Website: slack
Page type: billing-address
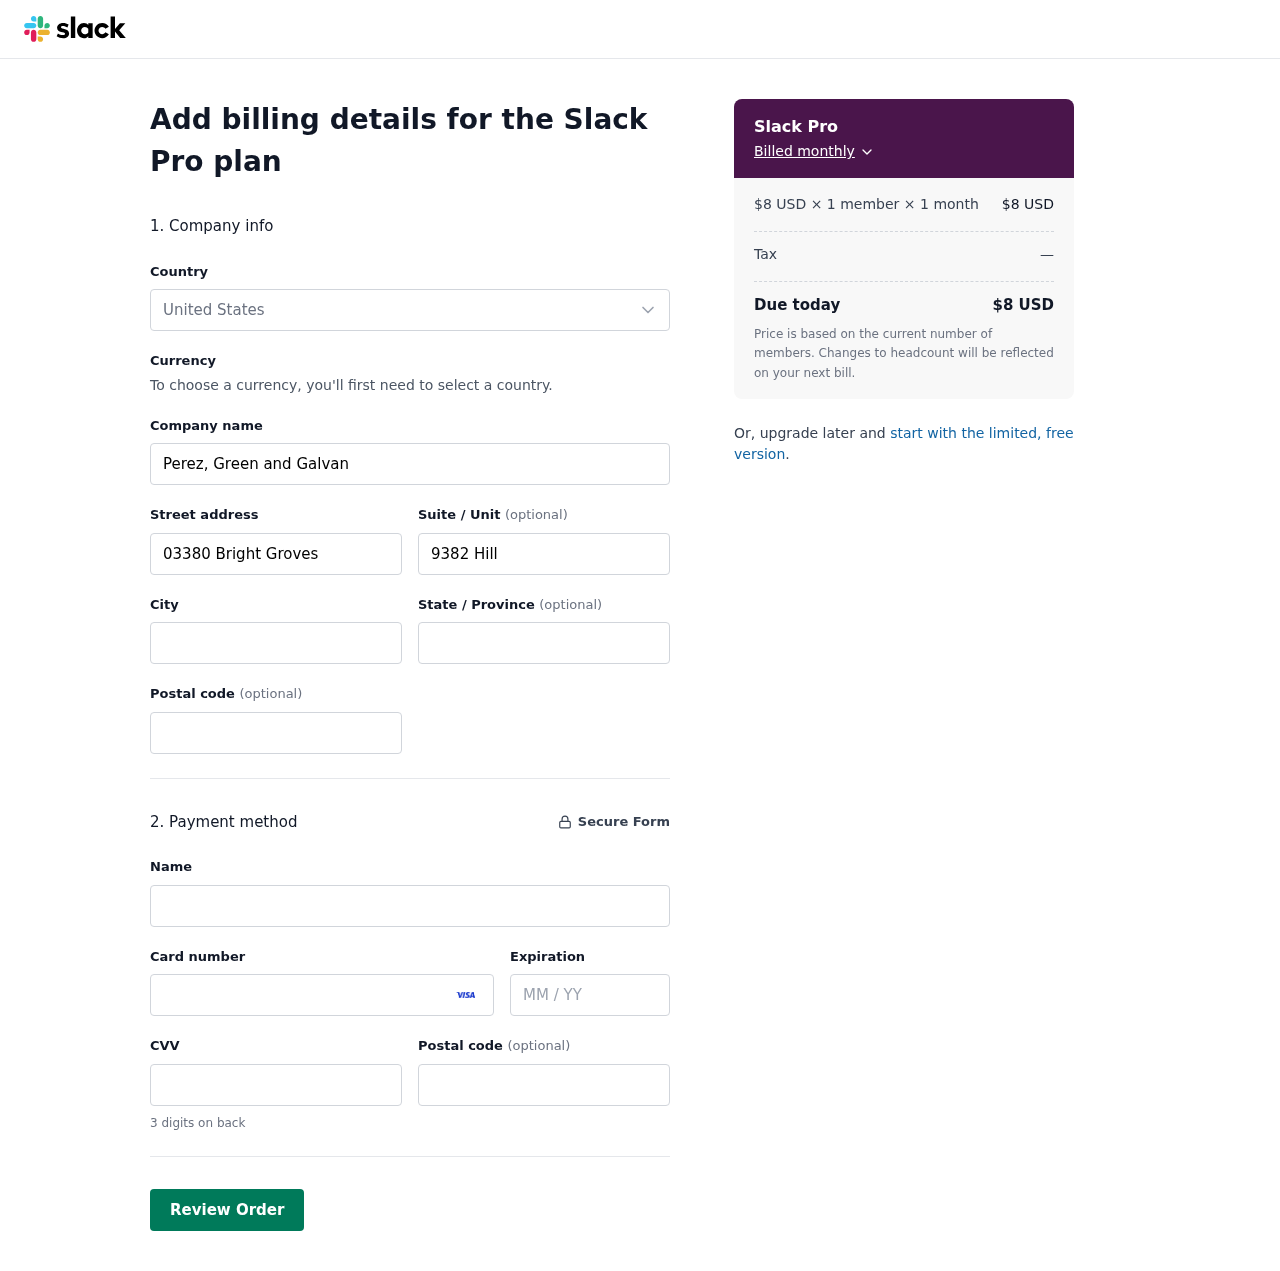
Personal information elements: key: PII_CARD_CVV
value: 955
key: PII_CARD_EXPIRY
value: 09/27
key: PII_CARD_NUMBER
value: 4146 0891 1957 2386
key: PII_CITY
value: South Matthew
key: PII_COMPANY
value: Perez, Green and Galvan
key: PII_COUNTRY
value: United States
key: PII_FULLNAME
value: Gary Rodriguez
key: PII_POSTCODE
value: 95327
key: PII_POSTCODE2
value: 05512
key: PII_STATE
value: Massachusetts
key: PII_STREET
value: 03380 Bright Groves
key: PII_STREET2
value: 9382 Hill Plains Suite 657
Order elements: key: ORDER_PLAN_PRICE
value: $8 USD
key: ORDER_NUM_MEMBERS
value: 1 member
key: ORDER_NUM_MONTHS
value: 1 month
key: ORDER_SUBTOTAL
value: $8 USD
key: ORDER_TAX
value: —
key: ORDER_TOTAL
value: $8 USD